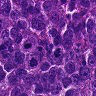
Metastatic tissue present: yes